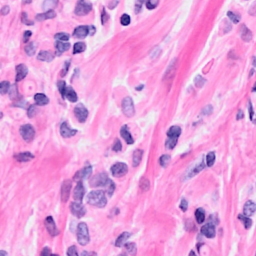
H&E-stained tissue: Breast